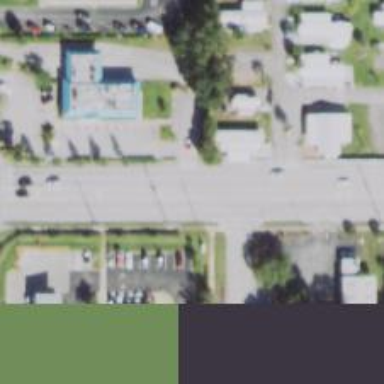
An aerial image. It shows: Tertiary road with separate sidewalk.